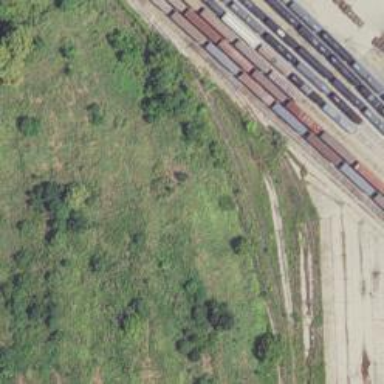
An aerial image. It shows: Disused railway spur.